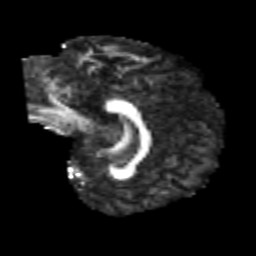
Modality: FA
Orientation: sagittal
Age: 23
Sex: male
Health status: healthy